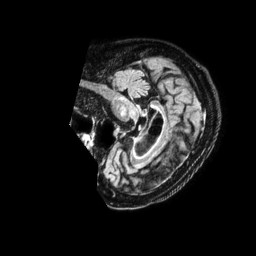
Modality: FLAIR
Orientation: sagittal
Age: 77
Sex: female
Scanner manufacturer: philips
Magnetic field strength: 1.5 T
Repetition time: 4.8 s
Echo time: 0.3567 s